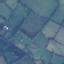
Label: Pasture